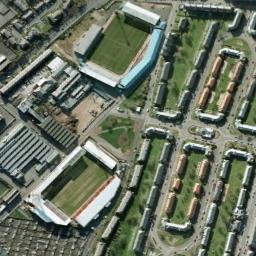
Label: stadium